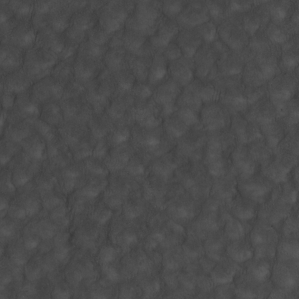
Label: non_frost